Field crop: maize
Growth stage: 2
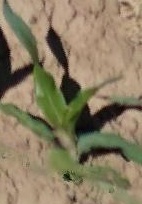
Species: maize